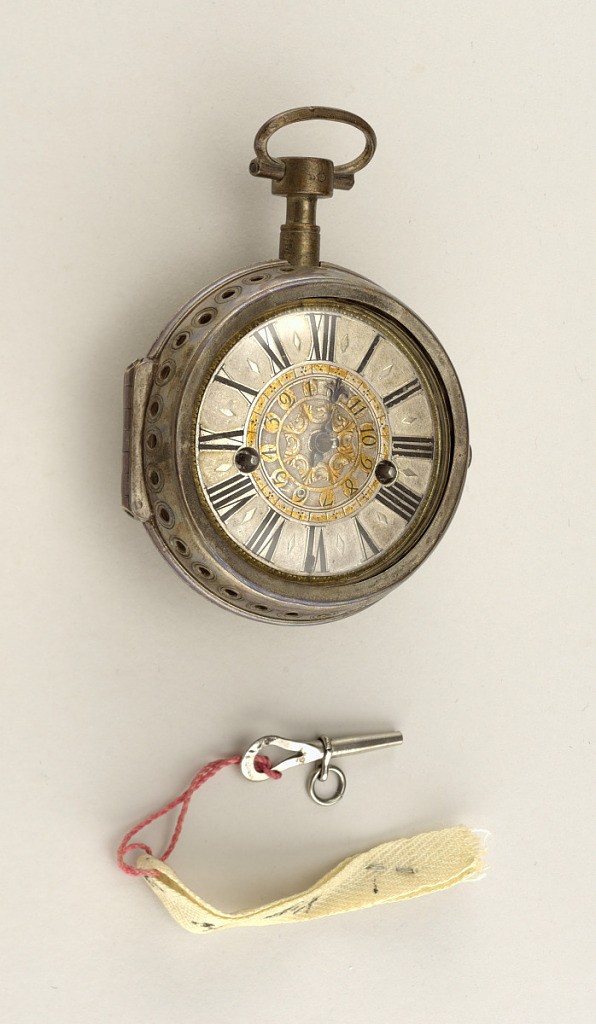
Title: Watch and chatelaine
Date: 18th century
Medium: silver, brass, glass
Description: Both cases silver, the outer decorated on back with groups of circular perforations, a row of same around rim of front; inner case with plain split bezel set with convex glass; back pierced and engraved with design of foliate rinceaux, birds, grotesques and small circular medallion engraved with landscape and houses; center of back left in reserve except for small foliate motif; rather large pendant with oval pivoted loop; dial silver with champlevé engraved Roman hour numerals on mat ground; in center, rotating alarm disk with Arabic numerals 1 - 12 counter-clockwise; very short steel hand; two winding pins on dial; brass movement, hinged on same pin with bezel, drops into bell screwed to back of case; fuzee with chain, verge escapement; tangent screw between the plates; large spring balance covered by cock pierced with foliate rinceaux, birds, grotesques and a mask; square Egyptian pillars.